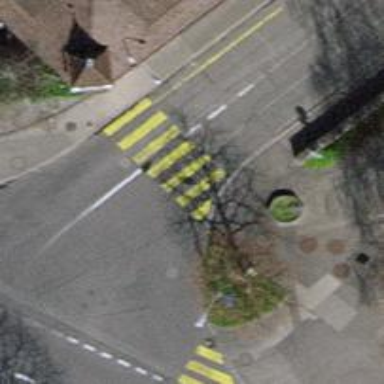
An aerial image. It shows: Marked crossing on the road.